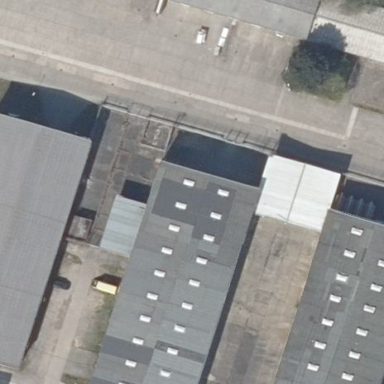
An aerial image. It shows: Building with flat roof made of tar paper. The building is furniture shop.